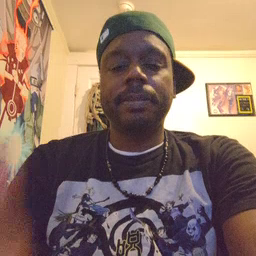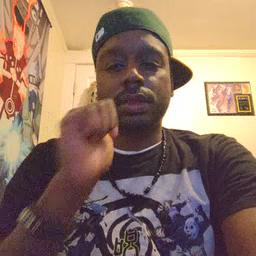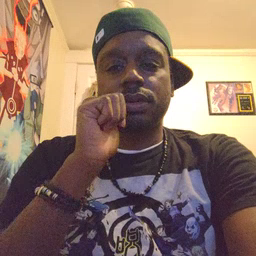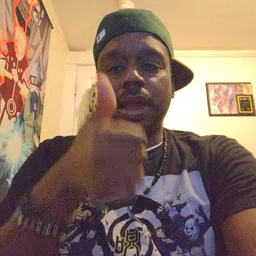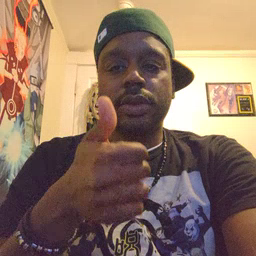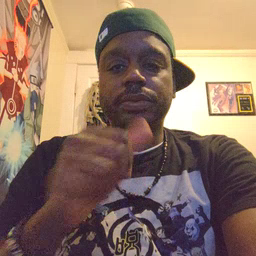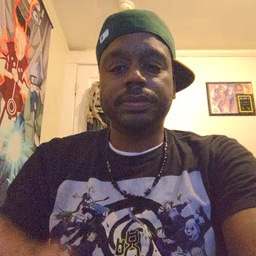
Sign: tomorrow